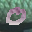
Label: 0